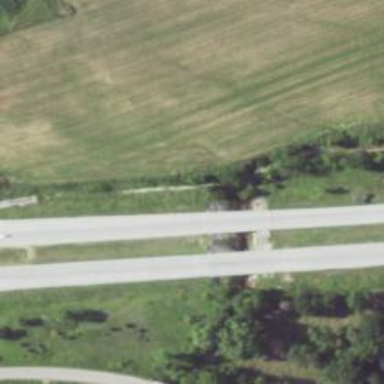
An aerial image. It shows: Bridge over motorway.